Interaction volume radius: 10 \u00c5
Interaction volume height: 15 \u00c5
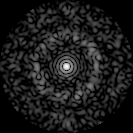
Disorder parameter: 0.8317